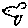
Label: bird